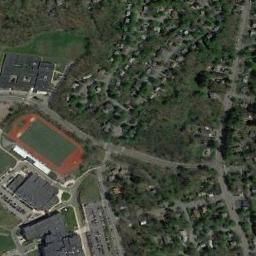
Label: ground_track_field